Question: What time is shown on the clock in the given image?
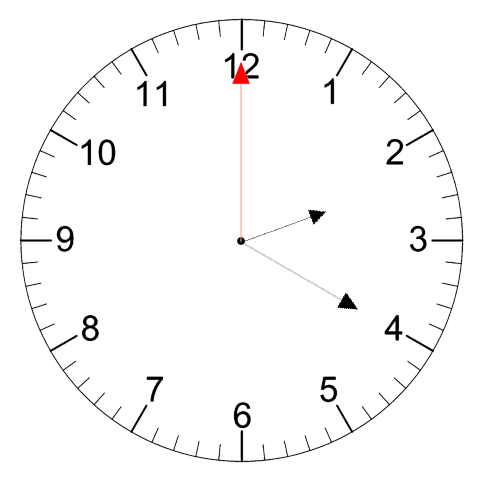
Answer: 02:20:00